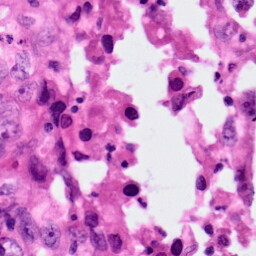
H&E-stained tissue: Lung